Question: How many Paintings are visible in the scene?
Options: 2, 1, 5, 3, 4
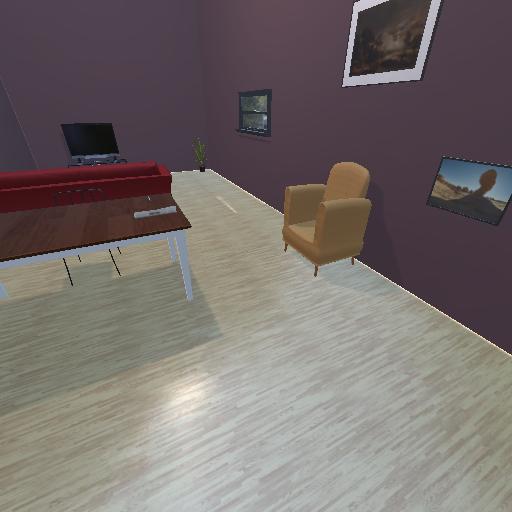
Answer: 2